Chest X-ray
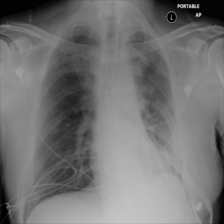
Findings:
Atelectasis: negative
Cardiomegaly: negative
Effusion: negative
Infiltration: negative
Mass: negative
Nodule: negative
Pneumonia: negative
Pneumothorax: negative
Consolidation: negative
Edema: negative
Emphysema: negative
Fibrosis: negative
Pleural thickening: negative
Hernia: negative